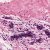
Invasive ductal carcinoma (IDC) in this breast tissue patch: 0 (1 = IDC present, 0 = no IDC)